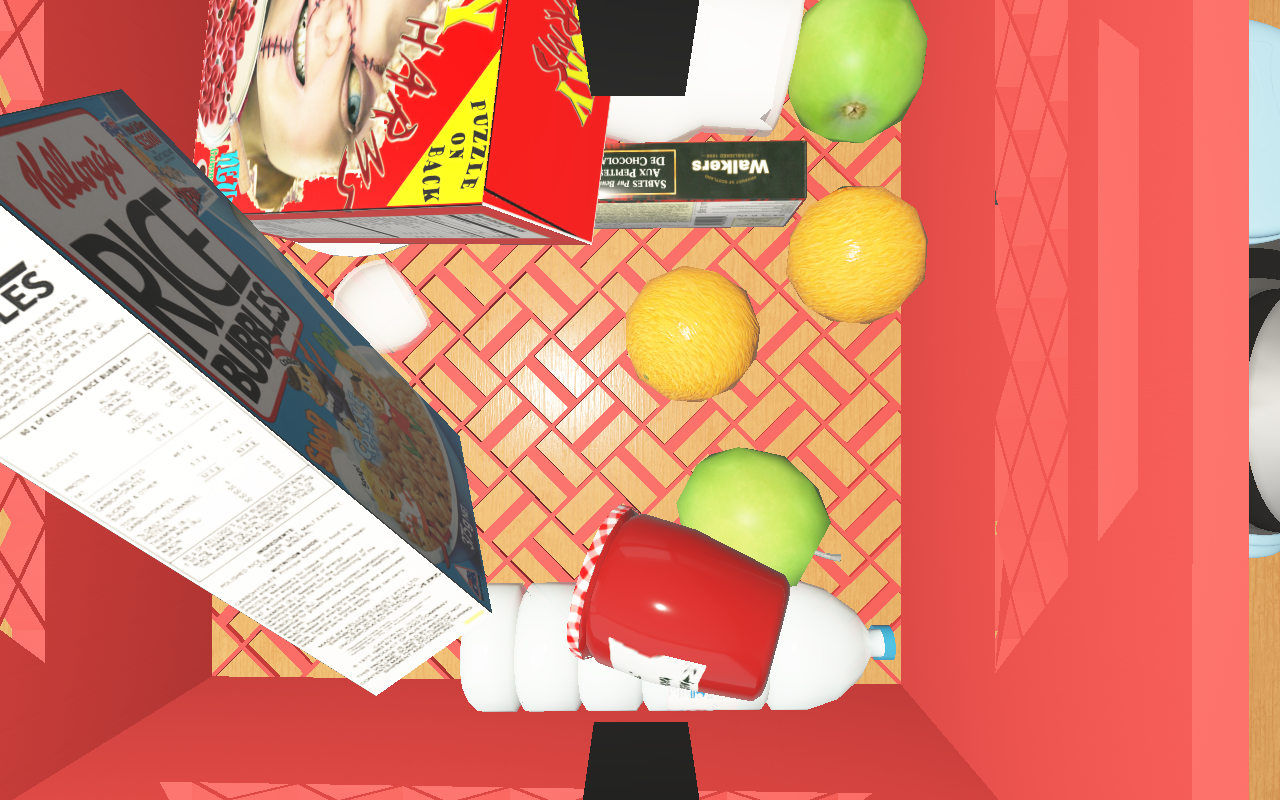
Objects in the scene:
carafe
water bottle
apple
apple
orange
orange
glass
cereal box
cereal box